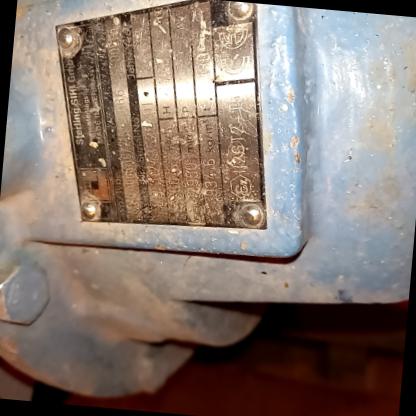
Klasa: tabliczka-znamionowa